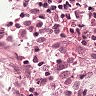
Metastatic tissue present: no